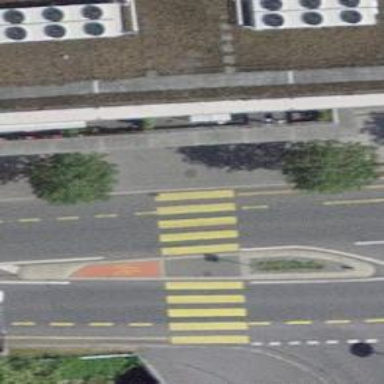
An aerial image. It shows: Kerb barrier.